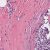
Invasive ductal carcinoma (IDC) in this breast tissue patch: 0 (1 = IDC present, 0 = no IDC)